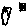
Label: hexagon